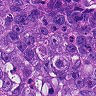
Metastatic tissue present: yes